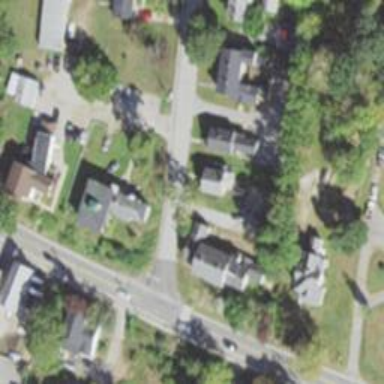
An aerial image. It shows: Neighbourhood designated as historic district.